Field crop: maize
Growth stage: 2
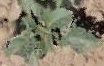
Species: datura